Interaction volume radius: 5 \u00c5
Interaction volume height: 15 \u00c5
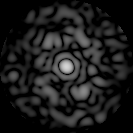
Disorder parameter: 0.8423